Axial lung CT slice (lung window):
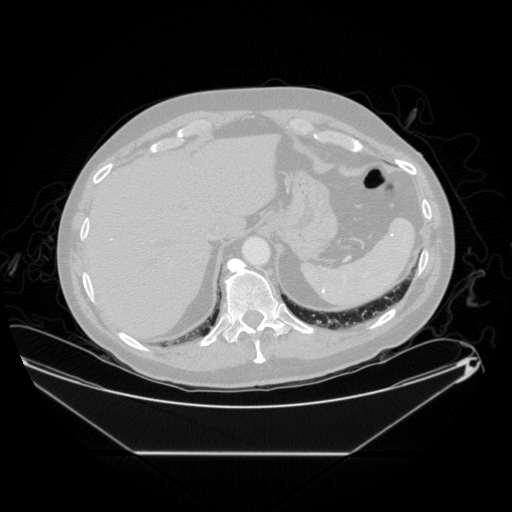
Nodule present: no